I will show an image sequence of human cooking. I have annotated the images with numbered circles. Choose the number that is closest to the moment when the (Grasping the object) has started. You are a five-time world champion in this game. Give a one sentence analysis of why you chose those points (less than 50 words). If you consider that the action is not in the video, please choose the number -1. Provide your answer at the end in a json file of this format: {"points": []}
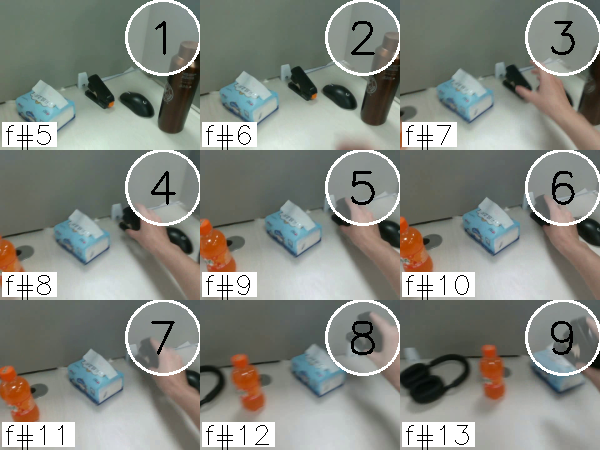
Frame 5 shows the clearest moment of hand-object contact.
{"points": [5]}